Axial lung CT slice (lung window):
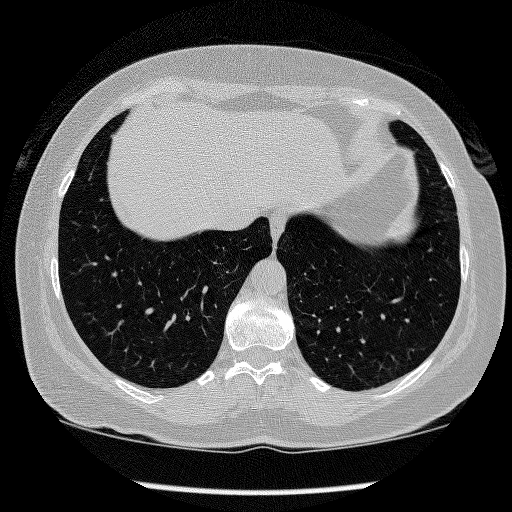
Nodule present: no